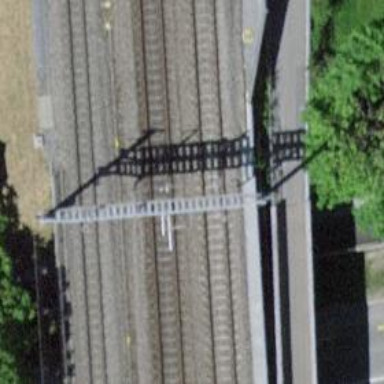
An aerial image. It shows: Railway track with contact lines for electrification.